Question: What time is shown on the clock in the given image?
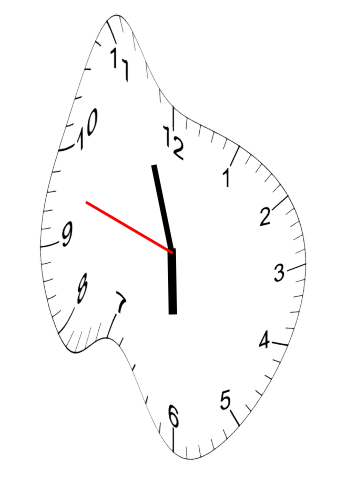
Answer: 05:56:48